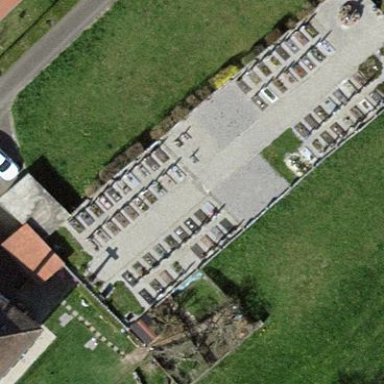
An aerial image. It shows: Cemetery.